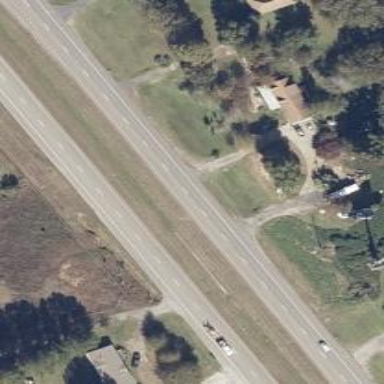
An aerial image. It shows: Primary highway with asphalt surface that includes dual carriageway.